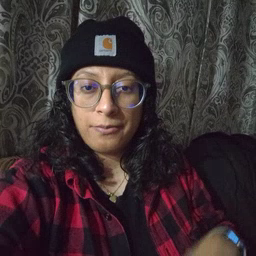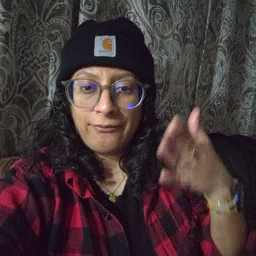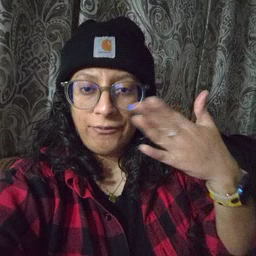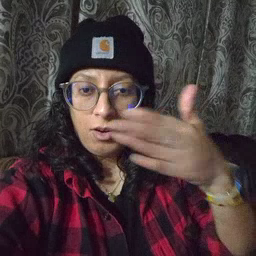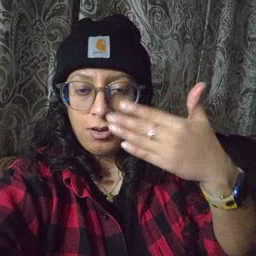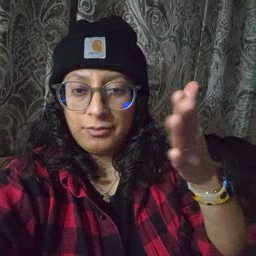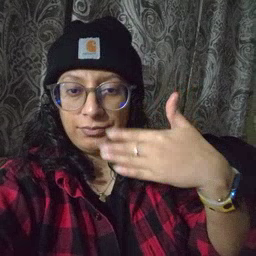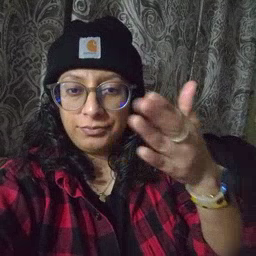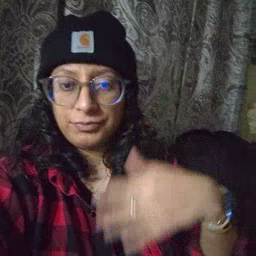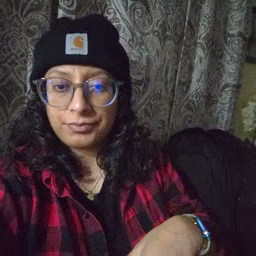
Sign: flag